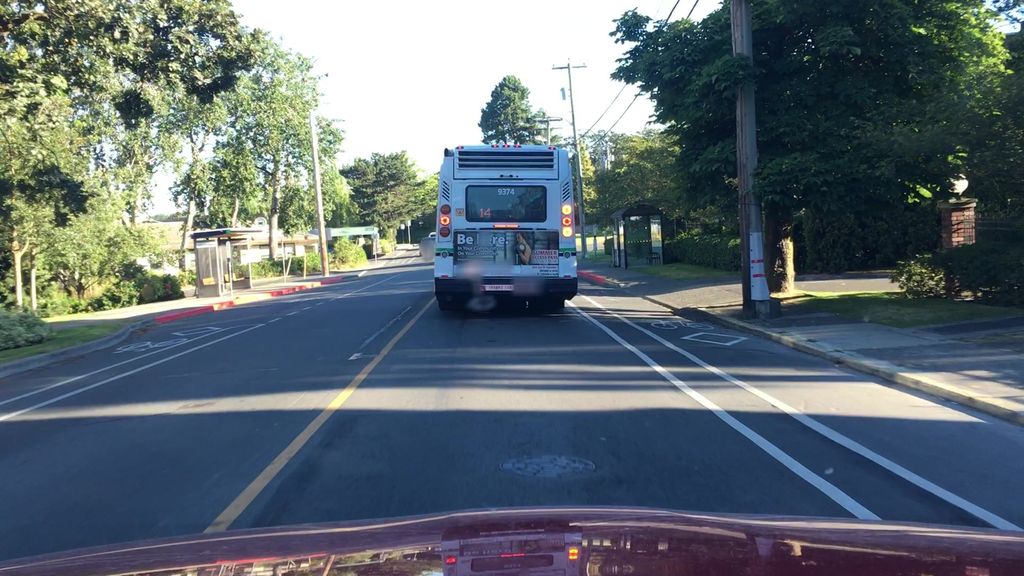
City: victoria